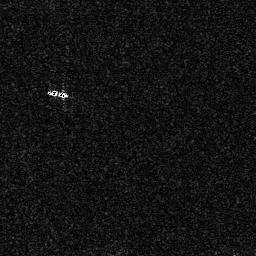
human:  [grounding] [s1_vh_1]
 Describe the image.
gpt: In the satellite image, there is  <ref>1 small ship </ref> <box>[[17, 33, 26, 38, 0]]</box> located at left.